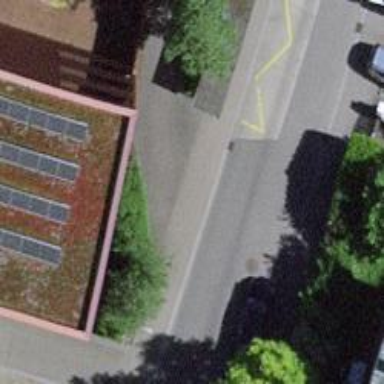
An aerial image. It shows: Sidewalk along the footway.